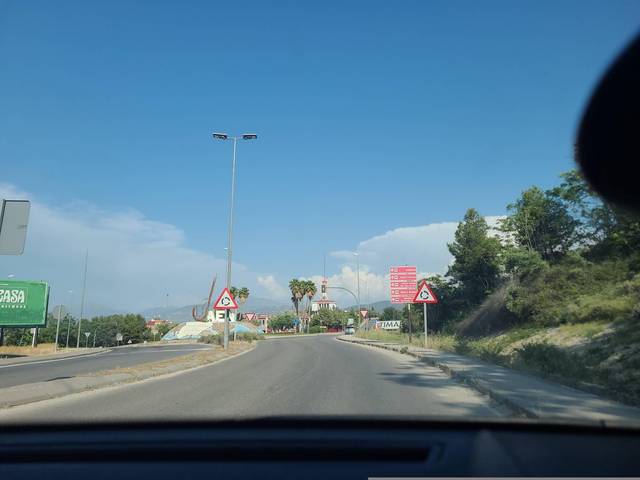
Region: Spain
Coordinates: 37.779, -3.814